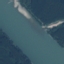
Label: River